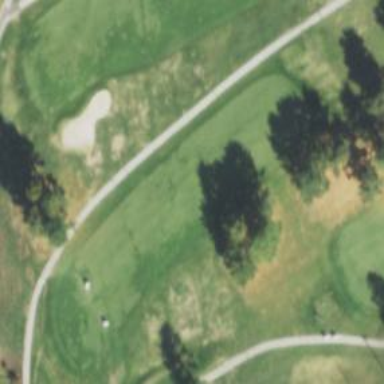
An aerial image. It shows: Golf hole.